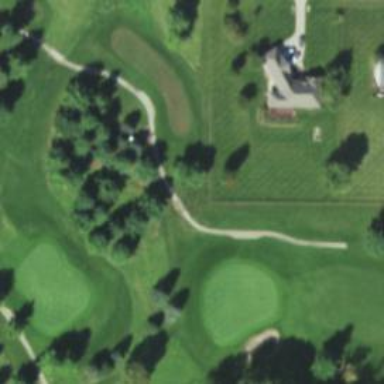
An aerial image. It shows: Service road designated as golf cart path.